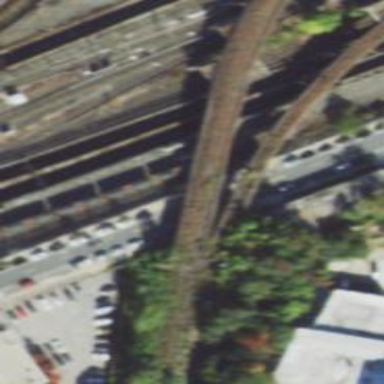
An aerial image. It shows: Unused railway yard.